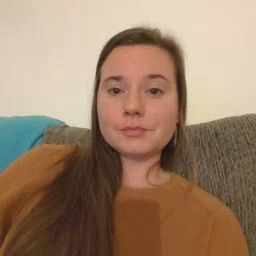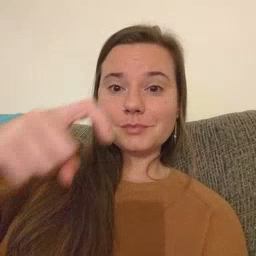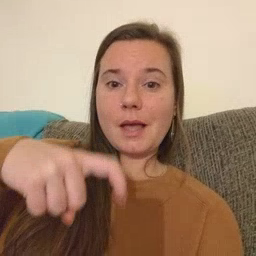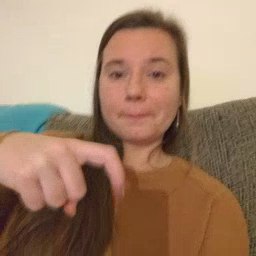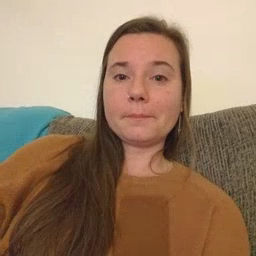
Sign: time